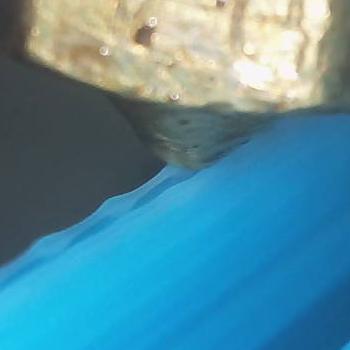
Flow rate: 44%